Question: I'm trying to make a gradient overlay in my images, that makes this effect:

As you can see, gradient will be darker at the bottom, BUT, the top WONT be affected by the darkness.
I've tried this:
'''
@include linear-gradient(to top, rgba(0,0,0,0.4) 0%, rgba(255,255,255,1));
'''
But this will make a whitish effect at the top. I want the gradient to darken only the bottom part of the image, and DON'T do anything to the upper part of the image.
Has anyone know how to do this?
Thanks
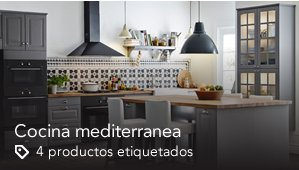
Answer: You can use the following CSS, <URL>
'''
<div id="test">x</div>
<div id="gradient"></div>
#test {
position:absolute;
top: 10px;
left: 0px;
width: 200px;
height: 200px;
background-image: url('http://images2.layoutsparks.com/1/198321/50s-diner-chick-squares.jpg');
}
#gradient {
position:absolute;
top: 10px;
left: 0px;
width: 200px;
height: 200px;
background: -moz-linear-gradient(top, rgba(0,0,0,0) 50%, rgba(0,0,0,1) 100%); /* FF3.6+ */
background: -webkit-gradient(linear, left top, left bottom, color-stop(50%,rgba(0,0,0,0)), color-stop(100%,rgba(0,0,0,1))); /* Chrome,Safari4+ */
background: -webkit-linear-gradient(top, rgba(0,0,0,0) 50%,rgba(0,0,0,1) 100%); /* Chrome10+,Safari5.1+ */
background: -o-linear-gradient(top, rgba(0,0,0,0) 50%,rgba(0,0,0,1) 100%); /* Opera 11.10+ */
background: -ms-linear-gradient(top, rgba(0,0,0,0) 50%,rgba(0,0,0,1) 100%); /* IE10+ */
background: linear-gradient(to bottom, rgba(0,0,0,0) 50%,rgba(0,0,0,1) 100%); /* W3C */
filter: progid:DXImageTransform.Microsoft.gradient( startColorstr='#<PHONE>', endColorstr='#000000',GradientType=0 ); /* IE6-9 */
}
'''